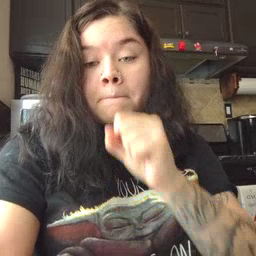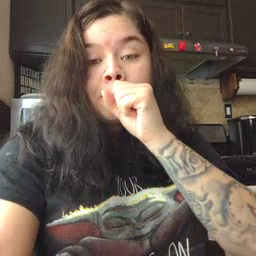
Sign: balloon